Question: With this snippet of HTML, the topmost google link is included in every element under it when shown in Firefox and Chrome.
'''
<div>
<a href="http://www.google.com/">
<div>
<div>
<div>
<div>
<a>a tag</a>
</div>
<img />
<h3>a title</h3>
<p>a description</p>
<div>a detail</div>
</div>
</div>
</div>
</a>
</div>
'''

What is causing this parsing issue and how can I fix it?
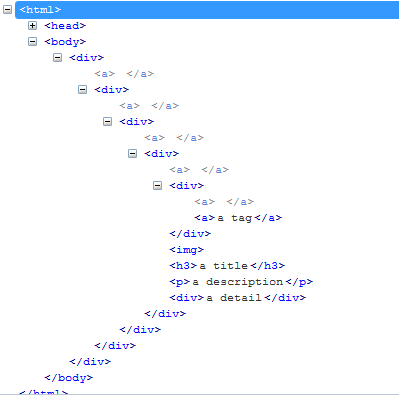
Answer: Try dropping the following document into <URL>:
'''
<!DOCTYPE html>
<html>
<head>
<title>Parse error?</title>
</head>
<body>
<div class="g23">
<a href="http://www.google.com/">
<div class="article-bg">
<div class="splash-border-right">
<div class="splash-content-margin">
<div>
<a href="http://www.google.com/">a tag</a>
</div>
<img src="http://www.google.com/image.jpg" />
<h3 class="splash">a title</h3>
<p>a description.</p>
<div class="read-time">a min</div>
</div>
</div>
</div>
</a>
</div>
</body>
</html>
'''
Observe that this document is not valid HTML5. The first error:
> Line 13, Column 65: An a start tag seen but an element of the same type was already open.
That is, 'a' tags must not include other 'a' tags. According to <URL> for this scenario. It's funky, but, with invalid code, funky results are to be expected.